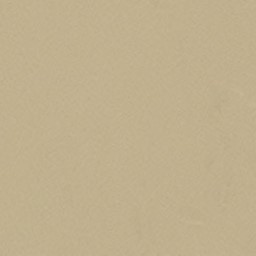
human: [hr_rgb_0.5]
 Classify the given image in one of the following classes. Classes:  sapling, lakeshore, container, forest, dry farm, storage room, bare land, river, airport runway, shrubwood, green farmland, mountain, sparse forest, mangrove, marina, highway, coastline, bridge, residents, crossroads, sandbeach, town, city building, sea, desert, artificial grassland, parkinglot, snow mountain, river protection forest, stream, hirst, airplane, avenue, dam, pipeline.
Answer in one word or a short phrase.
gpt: desert